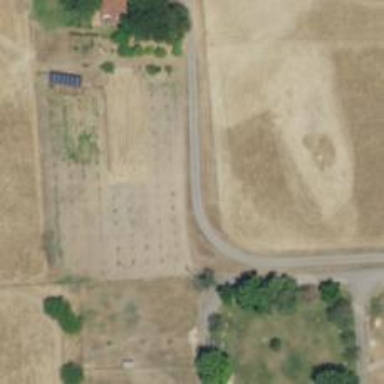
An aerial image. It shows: Driveway leading to service road.